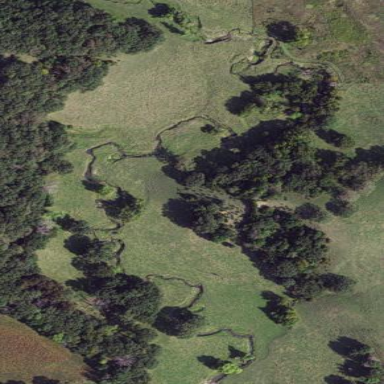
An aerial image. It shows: Forest with mixture of leaf types and cycles.